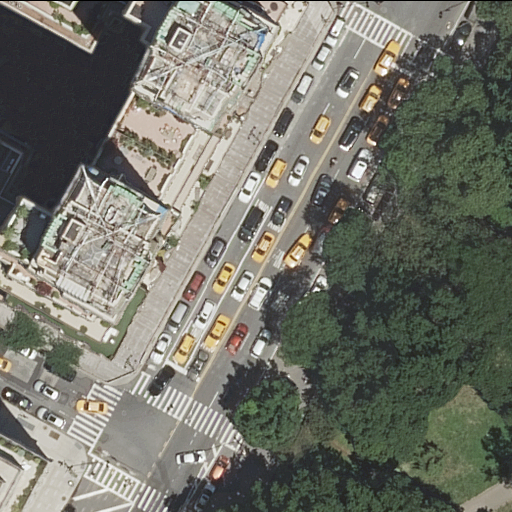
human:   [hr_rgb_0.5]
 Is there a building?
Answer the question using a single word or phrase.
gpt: yes

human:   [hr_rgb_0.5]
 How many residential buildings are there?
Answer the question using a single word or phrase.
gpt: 2

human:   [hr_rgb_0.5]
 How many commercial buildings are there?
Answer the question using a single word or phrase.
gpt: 0

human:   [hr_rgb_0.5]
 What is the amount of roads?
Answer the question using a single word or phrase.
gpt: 5

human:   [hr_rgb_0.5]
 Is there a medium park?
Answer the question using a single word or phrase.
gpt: yes

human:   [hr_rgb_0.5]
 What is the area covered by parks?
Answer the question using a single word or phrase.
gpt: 222m2

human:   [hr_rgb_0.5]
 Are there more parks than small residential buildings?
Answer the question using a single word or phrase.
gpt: yes

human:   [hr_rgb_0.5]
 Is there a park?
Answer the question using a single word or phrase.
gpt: yes

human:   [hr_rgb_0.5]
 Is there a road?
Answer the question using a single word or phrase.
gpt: yes

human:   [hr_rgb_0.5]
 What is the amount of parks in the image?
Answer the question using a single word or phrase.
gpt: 1

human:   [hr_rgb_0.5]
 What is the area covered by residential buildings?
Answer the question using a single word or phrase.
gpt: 3850m2

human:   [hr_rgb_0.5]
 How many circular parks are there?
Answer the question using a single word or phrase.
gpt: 0

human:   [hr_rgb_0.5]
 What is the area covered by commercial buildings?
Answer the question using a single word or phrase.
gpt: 0m2

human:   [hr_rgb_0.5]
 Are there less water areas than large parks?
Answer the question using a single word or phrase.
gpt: no

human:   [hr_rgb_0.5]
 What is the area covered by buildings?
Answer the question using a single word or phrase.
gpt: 3850m2

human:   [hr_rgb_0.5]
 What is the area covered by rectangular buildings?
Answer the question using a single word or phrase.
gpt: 0m2

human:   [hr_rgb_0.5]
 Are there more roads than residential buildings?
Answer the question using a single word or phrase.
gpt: yes

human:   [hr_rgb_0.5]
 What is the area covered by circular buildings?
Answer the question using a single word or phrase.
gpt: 0m2

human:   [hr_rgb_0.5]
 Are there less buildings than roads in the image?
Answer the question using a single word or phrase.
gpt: yes

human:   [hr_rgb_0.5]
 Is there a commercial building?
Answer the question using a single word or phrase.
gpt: no

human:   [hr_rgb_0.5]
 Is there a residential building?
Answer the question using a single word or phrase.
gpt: yes

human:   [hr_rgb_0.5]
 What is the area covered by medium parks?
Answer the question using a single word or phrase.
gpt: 222m2

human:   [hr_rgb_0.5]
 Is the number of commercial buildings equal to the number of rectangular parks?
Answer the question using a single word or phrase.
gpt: no

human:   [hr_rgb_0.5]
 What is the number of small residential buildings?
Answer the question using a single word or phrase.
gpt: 0

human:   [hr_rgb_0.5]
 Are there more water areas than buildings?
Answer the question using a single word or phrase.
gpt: no

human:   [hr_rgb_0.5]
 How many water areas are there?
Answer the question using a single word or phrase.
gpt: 0

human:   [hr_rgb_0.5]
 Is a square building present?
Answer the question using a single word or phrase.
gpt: no

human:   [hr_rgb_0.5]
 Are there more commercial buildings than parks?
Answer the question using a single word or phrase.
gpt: no

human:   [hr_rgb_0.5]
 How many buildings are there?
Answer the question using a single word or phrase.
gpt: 2

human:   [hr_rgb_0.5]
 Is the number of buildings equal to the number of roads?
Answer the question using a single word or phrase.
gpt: no

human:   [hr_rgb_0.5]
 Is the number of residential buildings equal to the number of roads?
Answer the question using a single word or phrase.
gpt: no

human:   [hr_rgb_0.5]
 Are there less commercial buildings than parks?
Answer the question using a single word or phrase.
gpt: yes

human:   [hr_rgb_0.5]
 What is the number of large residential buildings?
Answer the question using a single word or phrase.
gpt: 2

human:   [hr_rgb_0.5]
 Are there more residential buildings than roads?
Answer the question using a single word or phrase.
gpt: no

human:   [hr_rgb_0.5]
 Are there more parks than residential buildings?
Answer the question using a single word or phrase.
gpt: no

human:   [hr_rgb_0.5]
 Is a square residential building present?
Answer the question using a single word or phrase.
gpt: no

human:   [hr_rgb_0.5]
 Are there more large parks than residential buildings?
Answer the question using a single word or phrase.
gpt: no

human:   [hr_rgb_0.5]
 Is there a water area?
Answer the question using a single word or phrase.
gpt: no

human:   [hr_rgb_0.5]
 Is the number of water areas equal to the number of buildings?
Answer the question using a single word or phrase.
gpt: no

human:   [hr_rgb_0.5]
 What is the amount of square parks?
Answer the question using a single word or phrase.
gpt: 0

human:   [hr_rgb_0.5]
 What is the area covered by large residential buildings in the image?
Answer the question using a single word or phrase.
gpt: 3850m2

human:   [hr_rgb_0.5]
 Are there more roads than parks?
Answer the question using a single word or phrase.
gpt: yes

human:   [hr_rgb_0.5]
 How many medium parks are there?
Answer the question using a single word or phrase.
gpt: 1

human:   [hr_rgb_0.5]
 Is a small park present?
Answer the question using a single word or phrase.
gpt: no

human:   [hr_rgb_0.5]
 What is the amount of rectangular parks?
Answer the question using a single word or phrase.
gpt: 1

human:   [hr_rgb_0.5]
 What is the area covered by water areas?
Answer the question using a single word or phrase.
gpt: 0m2

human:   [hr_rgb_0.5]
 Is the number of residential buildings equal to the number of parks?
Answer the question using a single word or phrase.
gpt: no

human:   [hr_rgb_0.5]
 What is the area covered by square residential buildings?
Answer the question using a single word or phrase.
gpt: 0m2

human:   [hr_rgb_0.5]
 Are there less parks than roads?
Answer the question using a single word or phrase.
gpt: yes

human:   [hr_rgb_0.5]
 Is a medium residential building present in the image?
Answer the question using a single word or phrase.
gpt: no

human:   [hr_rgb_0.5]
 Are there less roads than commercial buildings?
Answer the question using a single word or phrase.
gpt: no

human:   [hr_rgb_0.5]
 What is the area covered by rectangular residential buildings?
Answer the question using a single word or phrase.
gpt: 0m2

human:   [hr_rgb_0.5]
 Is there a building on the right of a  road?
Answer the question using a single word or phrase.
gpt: no

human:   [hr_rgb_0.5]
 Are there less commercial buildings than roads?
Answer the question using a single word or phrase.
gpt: yes

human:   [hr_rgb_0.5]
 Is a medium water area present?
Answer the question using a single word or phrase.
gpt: no

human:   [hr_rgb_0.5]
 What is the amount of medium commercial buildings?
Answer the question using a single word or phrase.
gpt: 0

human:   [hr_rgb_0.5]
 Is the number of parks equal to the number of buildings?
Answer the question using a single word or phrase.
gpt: no

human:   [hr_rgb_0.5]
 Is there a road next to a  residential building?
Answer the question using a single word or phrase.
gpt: yes

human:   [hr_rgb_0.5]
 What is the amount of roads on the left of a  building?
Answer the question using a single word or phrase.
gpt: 0

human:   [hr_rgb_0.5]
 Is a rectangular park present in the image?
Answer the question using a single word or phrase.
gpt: yes

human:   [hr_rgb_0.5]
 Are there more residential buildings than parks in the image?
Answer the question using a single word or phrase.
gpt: yes

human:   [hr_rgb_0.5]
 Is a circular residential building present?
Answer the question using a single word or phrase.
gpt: no

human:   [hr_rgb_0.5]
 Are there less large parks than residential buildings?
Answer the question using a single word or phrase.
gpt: yes

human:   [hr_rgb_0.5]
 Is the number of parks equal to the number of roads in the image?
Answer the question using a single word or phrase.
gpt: no